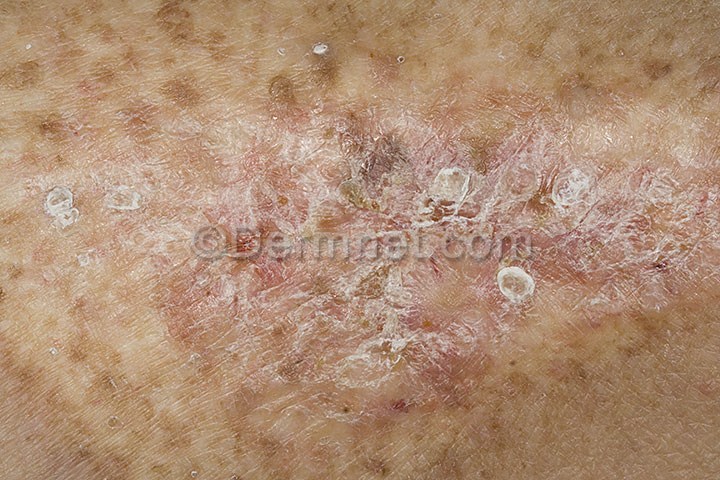
Disease: Actinic Keratosis Basal Cell Carcinoma and other Malignant Lesions